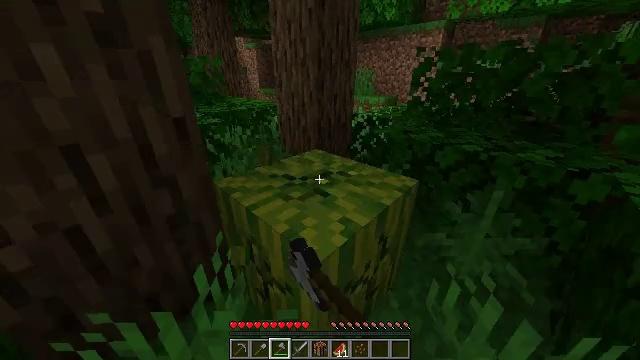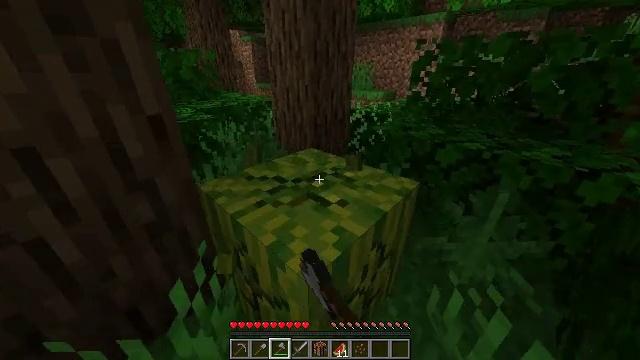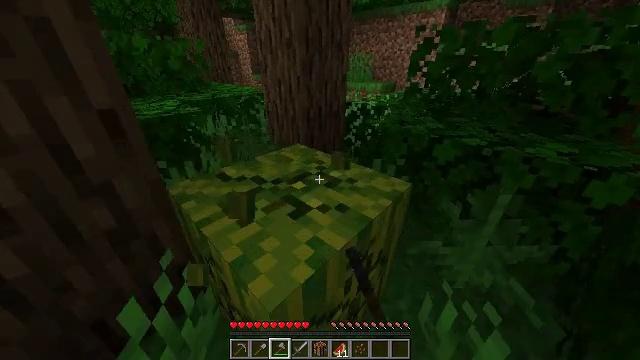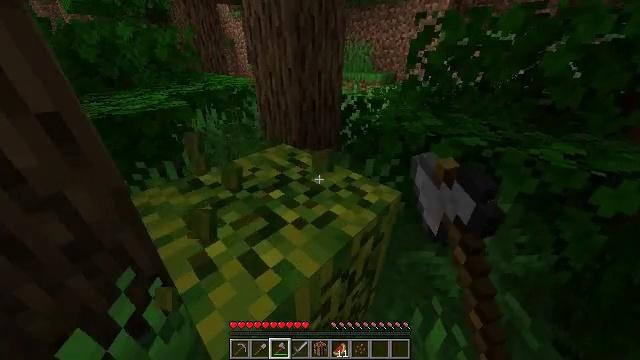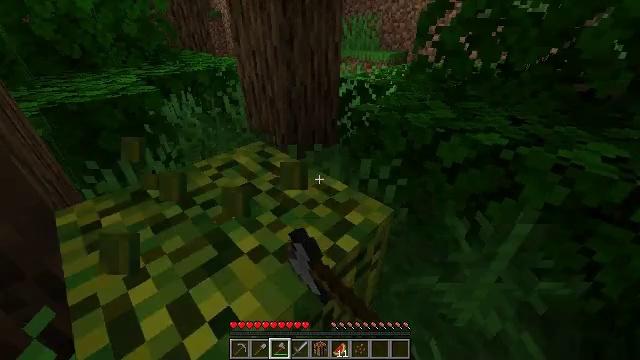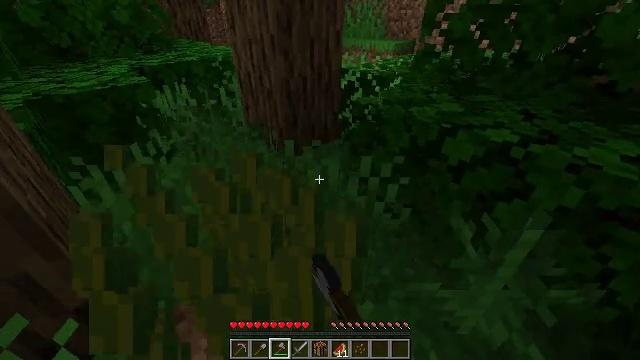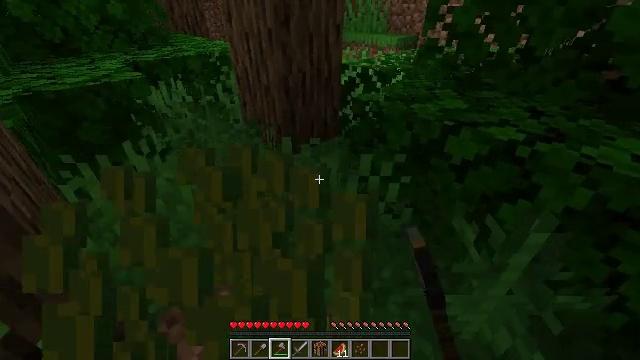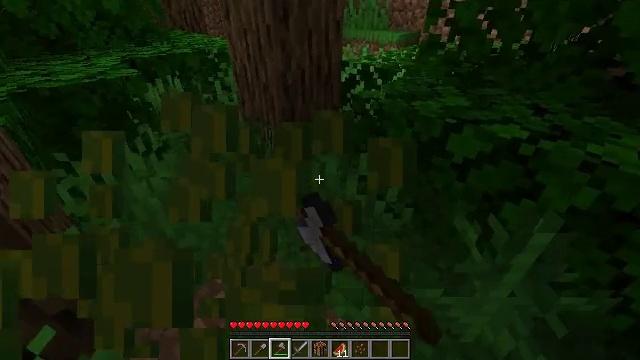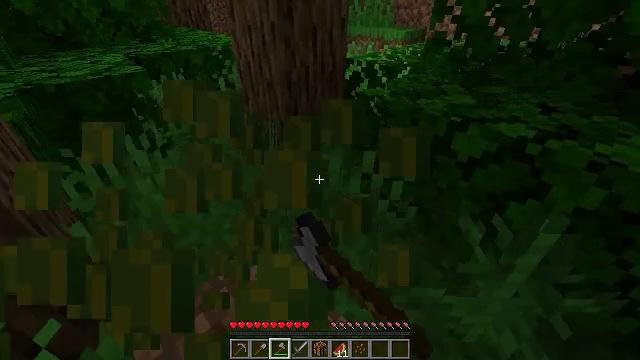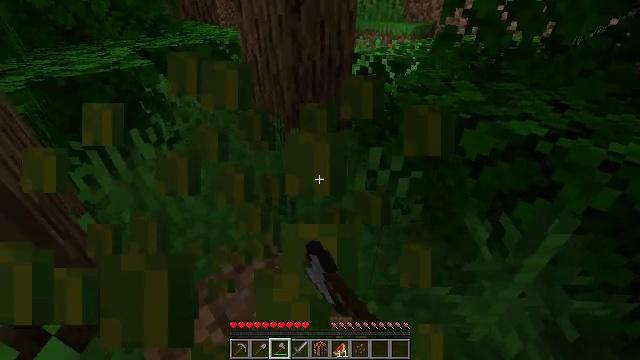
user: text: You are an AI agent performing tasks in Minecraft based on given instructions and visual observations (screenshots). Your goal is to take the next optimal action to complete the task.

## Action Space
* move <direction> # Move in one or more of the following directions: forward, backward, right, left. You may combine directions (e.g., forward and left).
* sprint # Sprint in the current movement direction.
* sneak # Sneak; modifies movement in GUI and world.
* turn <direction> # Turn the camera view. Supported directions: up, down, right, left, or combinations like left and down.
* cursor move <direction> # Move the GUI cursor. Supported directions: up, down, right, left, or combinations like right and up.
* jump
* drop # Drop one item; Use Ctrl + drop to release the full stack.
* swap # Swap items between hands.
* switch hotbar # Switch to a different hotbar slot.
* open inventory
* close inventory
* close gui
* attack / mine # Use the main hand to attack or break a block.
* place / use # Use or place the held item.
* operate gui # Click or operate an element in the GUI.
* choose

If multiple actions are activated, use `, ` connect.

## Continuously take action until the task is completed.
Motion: motion action
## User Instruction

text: Use right equipment to gather melon.
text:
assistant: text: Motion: move forward, turn down, attack / mine
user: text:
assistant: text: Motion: move forward, turn down, attack / mine
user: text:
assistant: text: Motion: move forward, turn down, attack / mine
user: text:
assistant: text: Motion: turn down, attack / mine
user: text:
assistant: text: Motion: turn down, attack / mine
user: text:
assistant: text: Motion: attack / mine
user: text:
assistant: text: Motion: attack / mine
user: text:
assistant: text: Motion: attack / mine
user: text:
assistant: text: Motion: turn left, attack / mine
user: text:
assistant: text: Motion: attack / mine